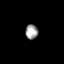
Tissue: lung
Cell type: Epithelial cells
Senescence score: 0.2008
Nuclear area (px): 178
Mean DAPI intensity: 161.82